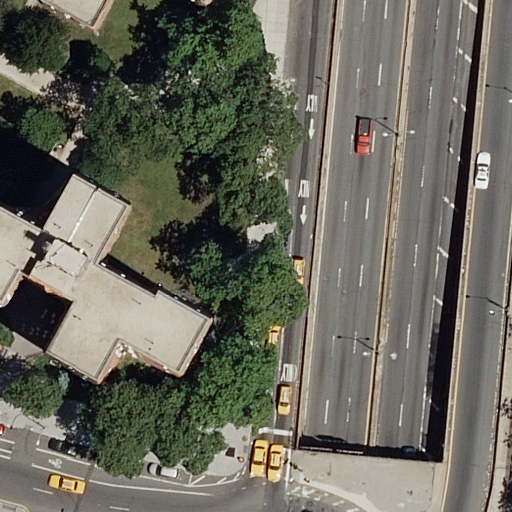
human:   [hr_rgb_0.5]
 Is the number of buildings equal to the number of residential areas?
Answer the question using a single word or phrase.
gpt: no

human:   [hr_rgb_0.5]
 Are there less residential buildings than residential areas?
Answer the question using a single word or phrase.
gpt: no

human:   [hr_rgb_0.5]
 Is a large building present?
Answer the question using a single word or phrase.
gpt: no

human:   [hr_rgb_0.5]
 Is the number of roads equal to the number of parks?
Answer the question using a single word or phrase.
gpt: no

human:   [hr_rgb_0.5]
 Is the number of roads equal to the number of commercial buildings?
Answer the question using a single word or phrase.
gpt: no

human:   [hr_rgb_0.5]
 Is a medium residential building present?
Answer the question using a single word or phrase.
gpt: yes

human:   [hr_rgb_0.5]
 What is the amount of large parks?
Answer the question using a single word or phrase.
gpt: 1

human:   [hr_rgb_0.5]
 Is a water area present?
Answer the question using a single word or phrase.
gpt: no

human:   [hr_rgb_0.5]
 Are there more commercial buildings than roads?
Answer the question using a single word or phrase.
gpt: no

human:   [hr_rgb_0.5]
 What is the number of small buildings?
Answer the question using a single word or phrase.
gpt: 1

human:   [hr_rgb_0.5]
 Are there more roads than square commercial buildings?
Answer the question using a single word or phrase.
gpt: yes

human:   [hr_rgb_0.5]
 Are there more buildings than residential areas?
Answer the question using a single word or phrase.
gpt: yes

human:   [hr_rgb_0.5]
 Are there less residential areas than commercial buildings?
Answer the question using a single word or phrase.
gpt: no

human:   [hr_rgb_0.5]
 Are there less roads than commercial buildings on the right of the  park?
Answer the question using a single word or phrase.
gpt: no

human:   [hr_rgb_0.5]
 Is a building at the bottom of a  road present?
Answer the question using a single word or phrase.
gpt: yes

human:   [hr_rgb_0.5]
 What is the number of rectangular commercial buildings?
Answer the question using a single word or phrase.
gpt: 0

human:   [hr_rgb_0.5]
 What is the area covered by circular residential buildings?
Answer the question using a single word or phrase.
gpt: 0m2

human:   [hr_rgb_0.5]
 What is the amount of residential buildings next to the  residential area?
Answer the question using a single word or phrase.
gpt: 2

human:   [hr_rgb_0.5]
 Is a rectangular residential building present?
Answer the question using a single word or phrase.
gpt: no

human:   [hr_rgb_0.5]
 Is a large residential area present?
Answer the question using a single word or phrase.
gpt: yes

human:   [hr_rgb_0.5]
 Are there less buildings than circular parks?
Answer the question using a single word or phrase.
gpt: no

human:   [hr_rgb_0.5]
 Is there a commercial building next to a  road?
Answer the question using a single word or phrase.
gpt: no

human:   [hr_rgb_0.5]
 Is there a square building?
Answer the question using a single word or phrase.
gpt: no

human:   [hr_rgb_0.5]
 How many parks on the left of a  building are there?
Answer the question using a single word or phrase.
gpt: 0

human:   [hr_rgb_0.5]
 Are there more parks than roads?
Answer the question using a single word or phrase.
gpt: no

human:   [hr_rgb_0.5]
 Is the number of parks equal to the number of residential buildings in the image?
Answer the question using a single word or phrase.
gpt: no

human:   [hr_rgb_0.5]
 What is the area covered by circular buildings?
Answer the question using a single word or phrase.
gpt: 0m2

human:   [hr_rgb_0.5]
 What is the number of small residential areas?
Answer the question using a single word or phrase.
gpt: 0

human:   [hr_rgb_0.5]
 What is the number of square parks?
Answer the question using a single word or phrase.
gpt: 0

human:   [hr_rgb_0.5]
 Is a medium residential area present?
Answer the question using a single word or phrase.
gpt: no

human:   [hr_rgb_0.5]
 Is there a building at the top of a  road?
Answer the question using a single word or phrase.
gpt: yes

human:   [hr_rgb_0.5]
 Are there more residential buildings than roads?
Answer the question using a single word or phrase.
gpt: no

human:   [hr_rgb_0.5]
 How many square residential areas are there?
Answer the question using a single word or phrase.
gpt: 0

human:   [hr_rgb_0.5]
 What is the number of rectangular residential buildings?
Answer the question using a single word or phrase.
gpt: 0

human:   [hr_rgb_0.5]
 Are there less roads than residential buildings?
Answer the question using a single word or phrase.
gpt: no

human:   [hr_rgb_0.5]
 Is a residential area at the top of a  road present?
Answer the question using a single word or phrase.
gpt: yes